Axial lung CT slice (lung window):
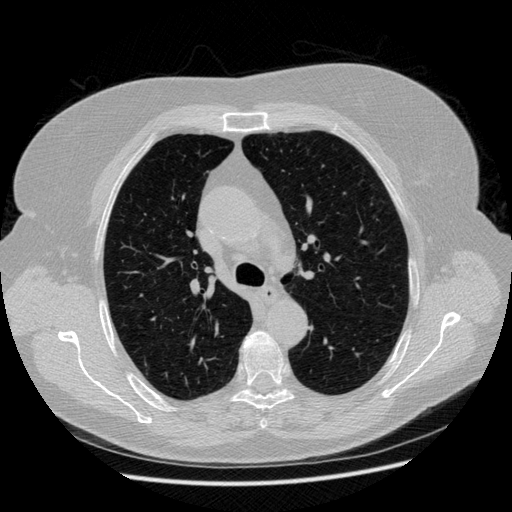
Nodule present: no